Question: I want to create a composite view with corners that looks like this:

How it this possible in Android?
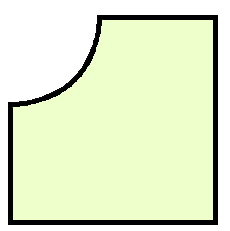
Answer: If someone have the same problem, best way is use 9.png drawables. In xml it's not possible.